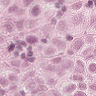
Metastatic tissue present: yes